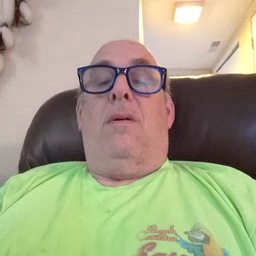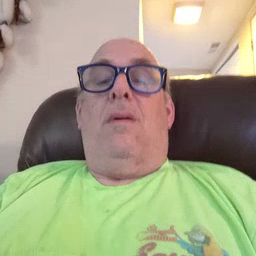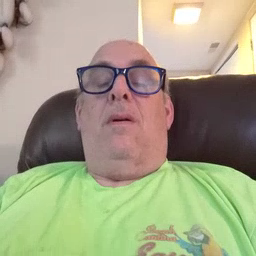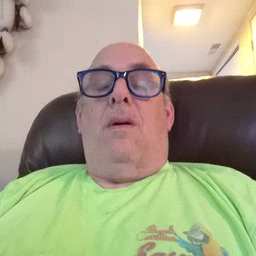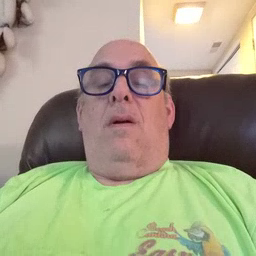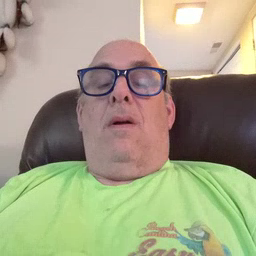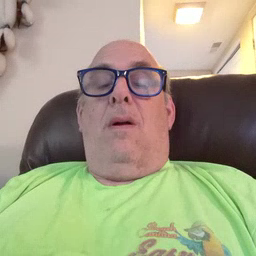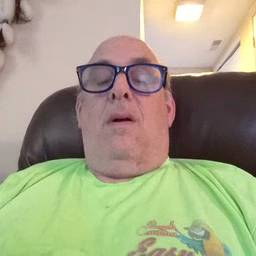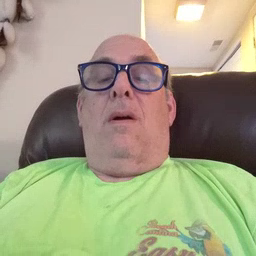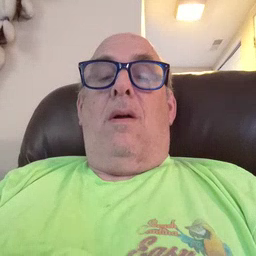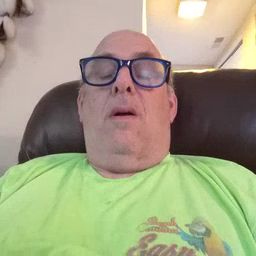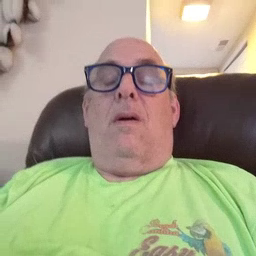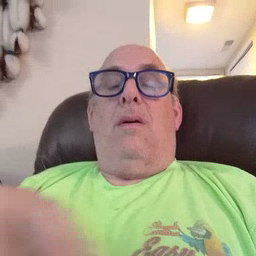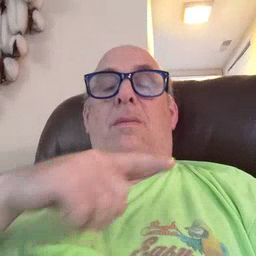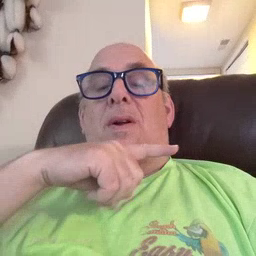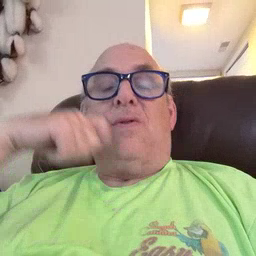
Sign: dry